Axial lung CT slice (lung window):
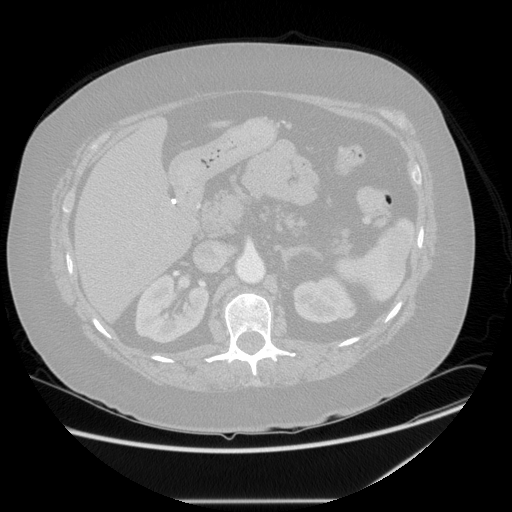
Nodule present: no